【题型】解答题　【知识点】解析几何　【难度】hard
如图，椭圆 \( C_1: \frac{x^2}{8} + \frac{y^2}{b^2} = 1 \ (0 < b < 2\sqrt{2}) \) 与双曲线 \( C_2: \frac{x^2}{2} - y^2 = 1 \) 在第一象限的公共点为 \( A(x_0, y_0) \) ( \( x_0 > 1 \) )。曲线 \( \Gamma \) 由两段曲线组成：当 \( x \leq x_0 \) 时，曲线 \( \Gamma \) 与椭圆 \( C_1 \) 重合，当 \( x > x_0 \) 时，曲线 \( \Gamma \) 与双曲线 \( C_2 \) 重合。

(1) 当 \( x_0 = 2 \) 时，求 \( b \) 的值；

(2) 已知 \( b = \sqrt{2} \)，直线 \( l \) 过点 \( D(2,0) \) 与曲线 \( \Gamma \) 交于 \( E \)、\( F \) 两点，若 \( \overrightarrow{AD} \cdot \overrightarrow{EF} = 2 \)，求直线 \( l \) 的方程；

(3) 已知 \( A(2,1) \)，斜率为 \( k(k \geq 1) \) 的直线 \( m \) 过点 \( P(0,1) \) 与曲线 \( \Gamma \) 交于 \( M \)、\( N \) 两点，若 \( S_{\triangle AMN} = \lambda \tan \angle MAN \)，求实数 \( \lambda \) 的最大值。

\vspace{1em}
【解答】
【答案】(1) \( b = \sqrt{2} \)；

(2) \( x = 2 \)；

(3) \( \lambda \) 最大值为 \( \frac{14}{5} \)。

\vspace{1em}

【分析】(1) 将 \( x = 2 \)，分别代入椭圆及双曲线方程求解即可；

(2) 设直线方程为 \( y = k(x - 2) \)，联立椭圆或双曲线方程，结合韦达定理，向量数量积的坐标运算即可求解；

(3) 由 \( S_{\triangle AMN} = \lambda \tan \angle MAN \) 得到 \( \lambda = \frac{1}{2} \overrightarrow{AM} \cdot \overrightarrow{AN} \)，再判断出直线与双曲线右支无交点，从而转化为直线与椭圆交于 \( M \)、\( N \) 两点，利用韦达定理将 \( \lambda = \frac{1}{2} \overrightarrow{AM} \cdot \overrightarrow{AN} \) 表示为斜率 \( k \) 的函数求最值即可。

\vspace{1em}

【详解】(1)

如图，已知当 \( x_0 = 2 \) 时，点 \( A(2, y_0) \) 为椭圆 \( C_1: \frac{x^2}{8} + \frac{y^2}{b^2} = 1 \ (0 < b < 2\sqrt{2}) \) 与双曲线 \( C_2: \frac{x^2}{2} - y^2 = 1 \) 在第一象限的公共点。

将 \( x = 2 \) 代入椭圆方程得 \( \frac{2^2}{8} + \frac{y^2}{b^2} = 1 \)，即 \( \frac{1}{2} + \frac{y^2}{b^2} = 1 \)，解得 \( y^2 = \frac{b^2}{2} \)。

把 \( x = 2, y^2 = \frac{b^2}{2} \) 代入双曲线方程 \( \frac{x^2}{2} - y^2 = 1 \)，整理得 \( \frac{4}{2} - \frac{b^2}{2} = 1 \)，

则 \( \frac{4 - b^2}{2} = 1 \)，

设 \( t = b^2(t > 0) \)，则 \( \frac{4 - t}{2} = 1 \)，

即 \( 8 - t^2 = 2t, t^2 + 2t - 8 = 0, (t + 4)(t - 2) = 0 \)，

解得 \( t = 2 \) 或 \( t = -4 \)（舍去），所以 \( b^2 = 2 \)，

即 \( b = \sqrt{2} \)。

\vspace{1em}

(2)

当 \( b = \sqrt{2} \) 时，椭圆 \( C_1: \frac{x^2}{8} + \frac{y^2}{2} = 1 \)，双曲线 \( C_2: \frac{x^2}{2} - y^2 = 1 \)。

联立
\[
\begin{cases}
\frac{x^2}{8} + \frac{y^2}{2} = 1 \\
\frac{x^2}{2} - y^2 = 1
\end{cases}
\]
解方程组求交点 \( A \) 的坐标。

由 \( \frac{x^2}{8} + \frac{y^2}{2} = 1 \) 得 \( x^2 + 4y^2 = 8 \)，

由 \( \frac{x^2}{2} - y^2 = 1 \) 得 \( x^2 - 2y^2 = 2 \)，

两式相减消去 \( x^2 \) 得 \( 6y^2 = 6, y^2 = 1 \)，

代入双曲线方程得 \( x^2 = 4 \)，

因为点 \( A \) 在第一象限，所以 \( A(2,1) \)。

设 \( E(x_1, y_1) \)，\( F(x_2, y_2) \)，

\( \overrightarrow{AD} = (0, -1) \)，\( \overrightarrow{EF} = (x_2 - x_1, y_2 - y_1) \)，

由 \( \overrightarrow{AD} \cdot \overrightarrow{EF} = 2 \) 得 \( -(y_2 - y_1) = 2 \)，即 \( y_1 - y_2 = 2 \)，故 \( y_1 > y_2 \)。

当直线 \( l \) 斜率不存在时，直线 \( l \) 方程为 \( x = 2 \)，

此时 \( \overrightarrow{AD} = (0, -1) \)，则 \( E(2,1) \)，\( F(2,-1) \)，

\( \overrightarrow{EF} = (0, -2) \)，\( \overrightarrow{AD} \cdot \overrightarrow{EF} = 2 \) 成立。

当直线 \( l \) 斜率存在时，由题知交点 \( E, F \) 必定在直线 \( x = 2 \) 两侧，即左侧为 \( l \) 与椭圆的交点，右侧为 \( l \) 与双曲线的交点，易知当交点在位于第一象限椭圆上曲线段 \( QA, Q(0, \sqrt{2}) \) 之间时，\( y_1 > y_2 = 1 \)，此时 \( y_2 < -1 \)，故 \( y_1 - y_2 = 2 \) 不可能，舍去；

因为双曲线 \( C_2: \frac{x^2}{2} - y^2 = 1 \) 的渐近线方程为 \( y = \pm \frac{\sqrt{2}}{2}x \)，

故直线 \( QD: y = -\frac{\sqrt{2}}{2}x + \sqrt{2} \) 与双曲线 \( C_2: \frac{x^2}{2} - y^2 = 1 \) 没有横坐标大于 2 的交点，

即当交点位于椭圆第二象限时，不可能，舍去；

同理：直线 \( l \) 与椭圆交于 \( x \) 轴下方时，同理，也舍去。

综上：直线 \( l \) 方程为 \( x = 2 \)。

\vspace{1em}

(3)

如图，已知 \( A(2,1) \)，由 (1) 知椭圆 \( C_1: \frac{x^2}{8} + \frac{y^2}{2} = 1 \)，双曲线 \( C_2: \frac{x^2}{2} - y^2 = 1 \)。

直线 \( m \) 过点 \( P(0,1) \) 且斜率为 \( k(k \geq 1) \)，则直线 \( m \) 的方程为 \( y = kx + 1 \)。

设 \( M(x_1, y_1) \)，\( N(x_2, y_2) \)，\( S_{\triangle AMN} = \lambda \tan \angle MAN \)，

根据三角形面积公式 \( S_{\triangle AMN} = \frac{1}{2} |\overrightarrow{AM}| \cdot |\overrightarrow{AN}| \sin \angle MAN \)，

则 \( \frac{1}{2} |\overrightarrow{AM}| \cdot |\overrightarrow{AN}| \sin \angle MAN = \lambda \frac{\sin \angle MAN}{\cos \angle MAN} \)，

即 \( \lambda = \frac{1}{2} |\overrightarrow{AM}| \cdot |\overrightarrow{AN}| \cos \angle MAN = \frac{1}{2} \overrightarrow{AM} \cdot \overrightarrow{AN} \)。

\[
\begin{aligned}
\overrightarrow{AM} \cdot \overrightarrow{AN} &= (x_1 - 2, y_1 - 1) \cdot (x_2 - 2, y_2 - 1) \\
&= (x_1 - 2)(x_2 - 2) + (y_1 - 1)(y_2 - 1) \\
&= (x_1 - 2)(x_2 - 2) + k^2 x_1 x_2 \\
&= (k^2 + 1)x_1 x_2 - 2(x_1 + x_2) + 4,
\end{aligned}
\]

因为双曲线的渐近线方程为 \( y = \pm \frac{\sqrt{2}}{2}x \)，而 \( k \geq 1 \)，

故直线 \( y = kx + 1 \) 与双曲线右支无交点，

故 \( M, N \) 均为直线 \( y = kx + 1 \) 与椭圆的交点，

联立
\[
\begin{cases}
y = kx + 1 \\
\frac{x^2}{8} + \frac{y^2}{2} = 1 \ (x \leq 2)
\end{cases}
\]
则 \( (4k^2 + 1)x^2 + 8kx - 4 = 0 \)，

则 \( x_1 + x_2 = -\frac{8k}{4k^2 + 1} \)，\( x_1 x_2 = -\frac{4}{4k^2 + 1} \)，

\[
\begin{aligned}
\overrightarrow{AM} \cdot \overrightarrow{AN} &= \frac{-4(k^2 + 1)}{4k^2 + 1} + \frac{16k}{4k^2 + 1} + 4 \\
&= \frac{-4k^2 - 4 + 16k + 16k^2 + 4}{4k^2 + 1} \\
&= \frac{12k^2 + 16k}{4k^2 + 1} \\
&= 3 + \frac{16k - 3}{4k^2 + 1},
\end{aligned}
\]

令 \( t = 16k - 3 \geq 13 \)，则 \( k = \frac{t + 3}{16} \)，

\[
\begin{aligned}
\overrightarrow{AM} \cdot \overrightarrow{AN} &= 3 + \frac{t}{4\left(\frac{t + 3}{16}\right)^2 + 1} \\
&= 3 + \frac{64t}{t^2 + 6t + 73} \\
&= 3 + \frac{64}{t + \frac{73}{t} + 6},
\end{aligned}
\]

\( \because \left(t + \frac{73}{t}\right)' = 1 - \frac{73}{t^2} > 0 \) 在 \( t \geq 13 \) 时成立，故 \( t + \frac{73}{t} \) 单调递增且 \( t + \frac{73}{t} > 0 \)，所以 \( 3 + \frac{64}{t + \frac{73}{t} + 6} \) 递减，

所以当 \( t = 13, k = 1 \) 时 \( \overrightarrow{AM} \cdot \overrightarrow{AN} \) 取得最大值 \( \frac{28}{5} \)，

又 \( \lambda = \frac{1}{2} \overrightarrow{AM} \cdot \overrightarrow{AN} \)，

所以 \( \lambda \) 的最大值为 \( \frac{14}{5} \)。

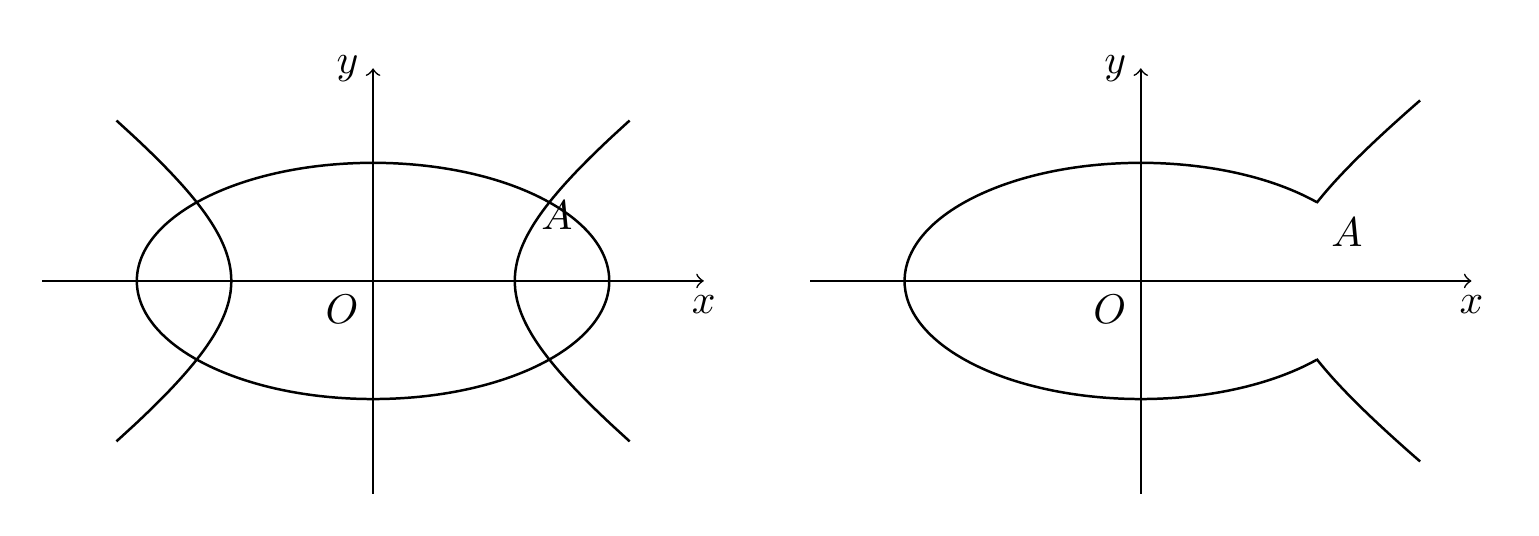
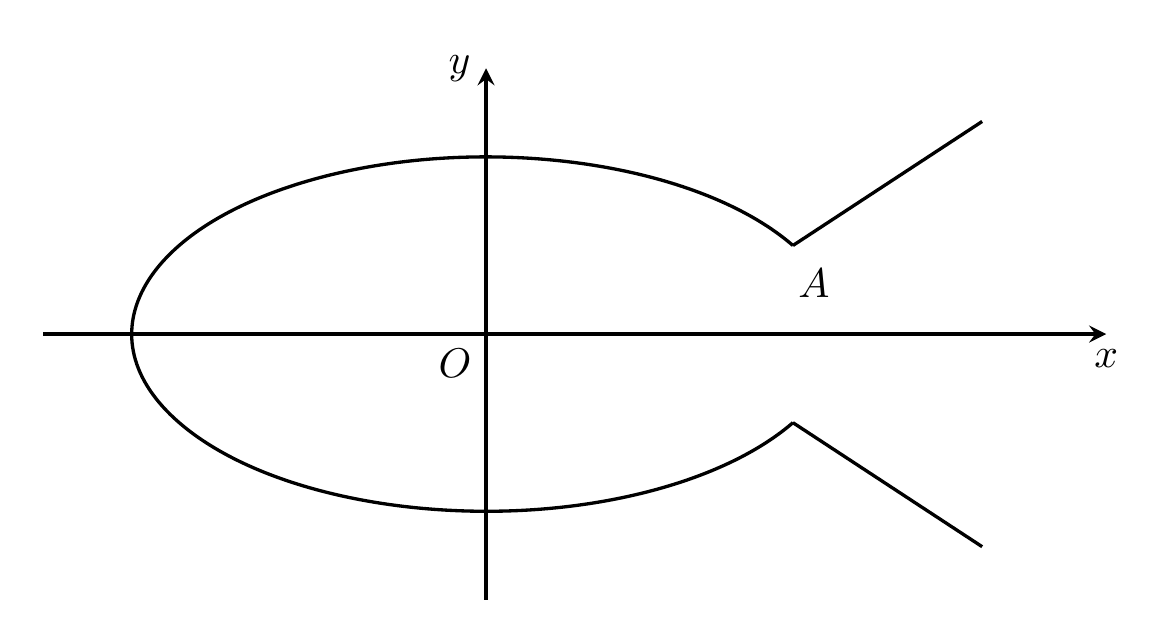
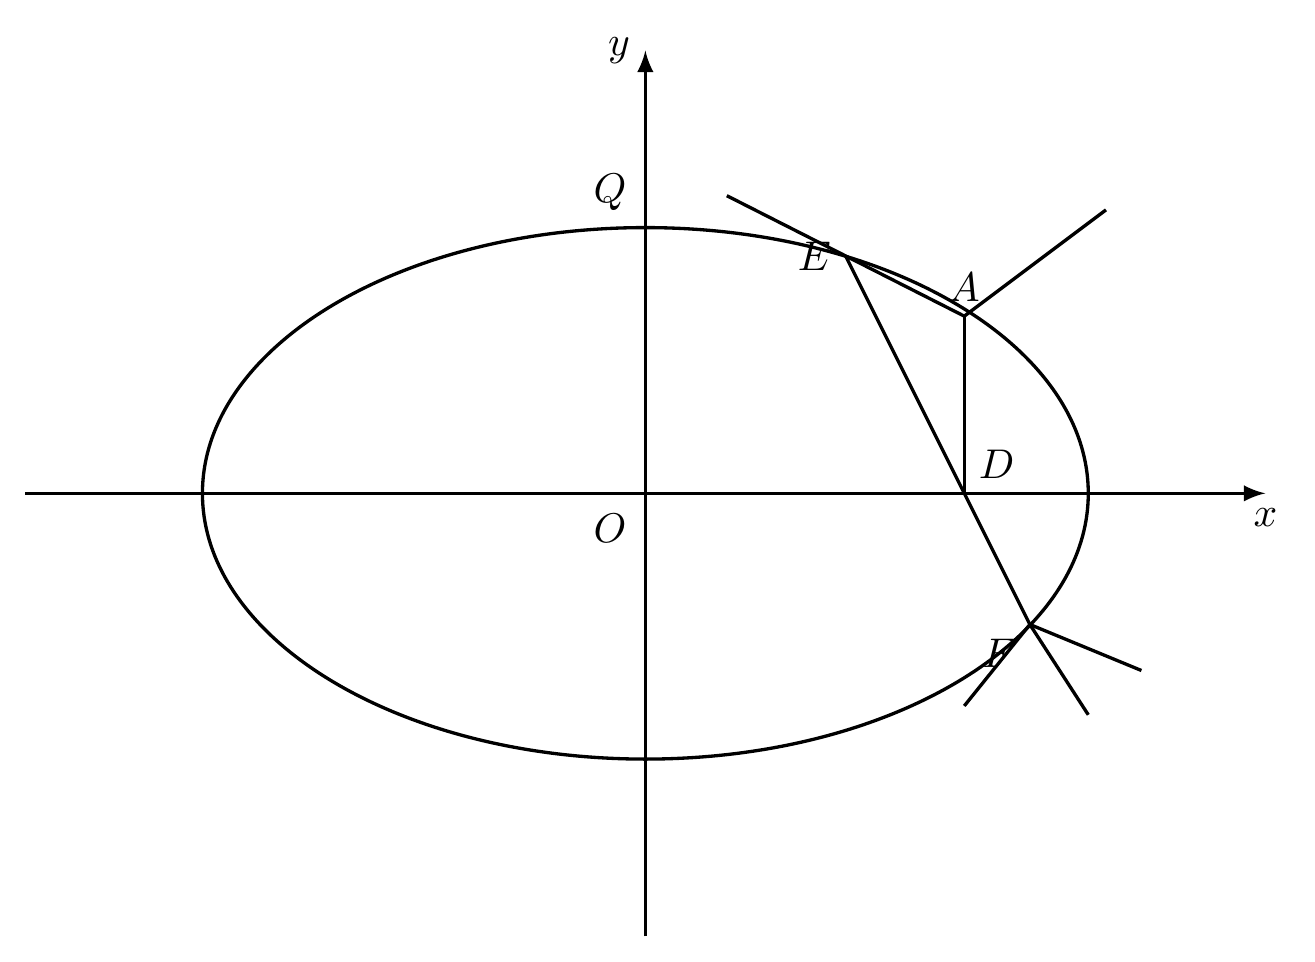